Interaction volume radius: 10 \u00c5
Interaction volume height: 10 \u00c5
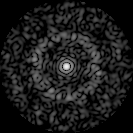
Disorder parameter: 0.8389